Interaction volume radius: 10 \u00c5
Interaction volume height: 15 \u00c5
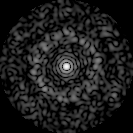
Disorder parameter: 0.8518